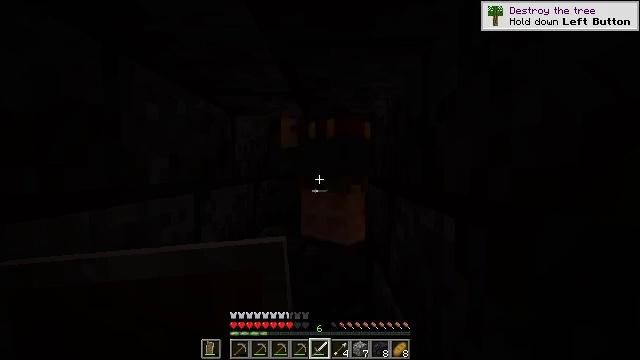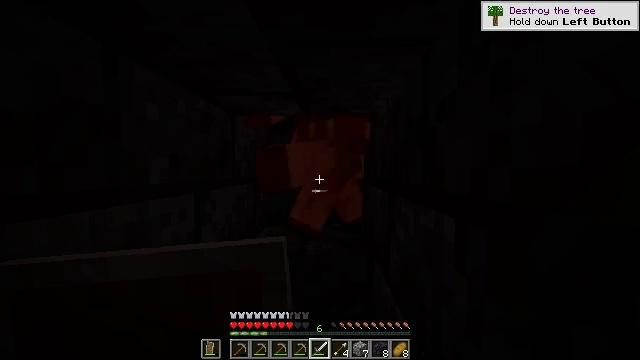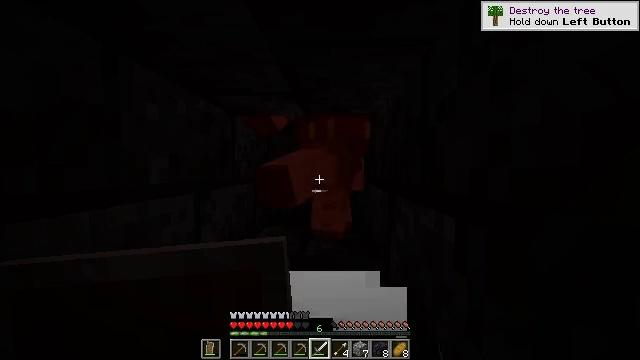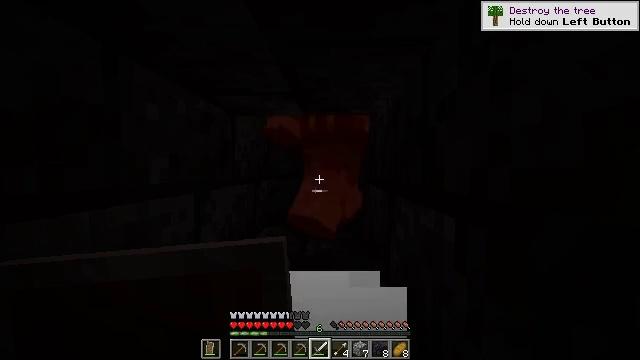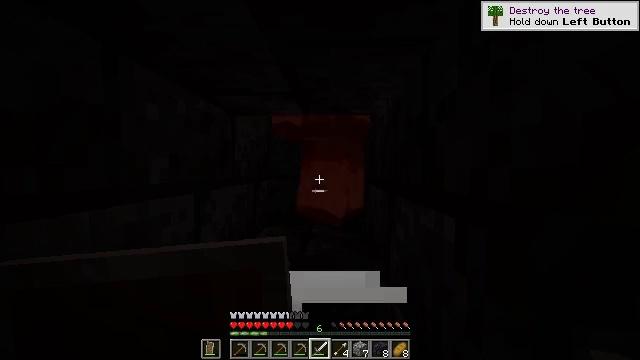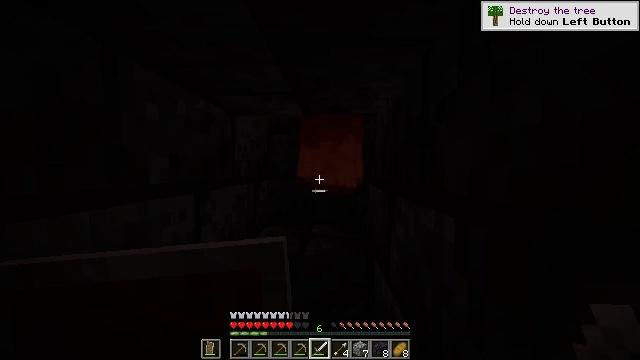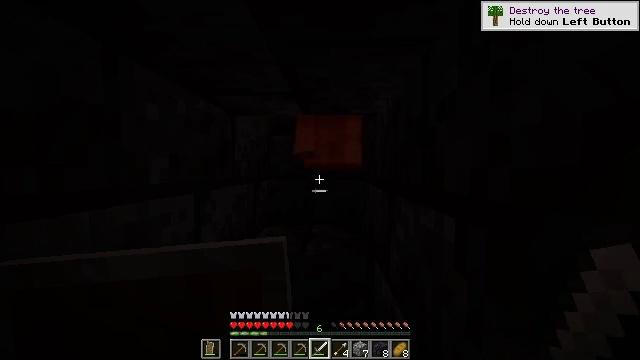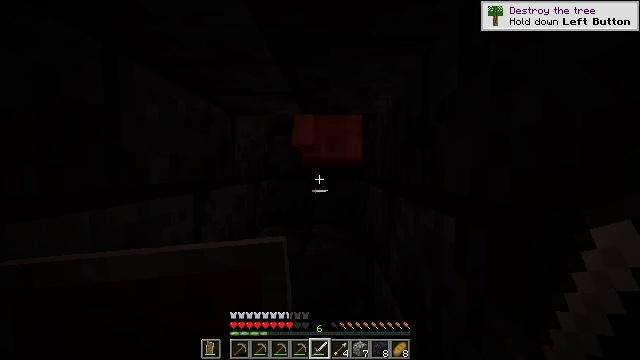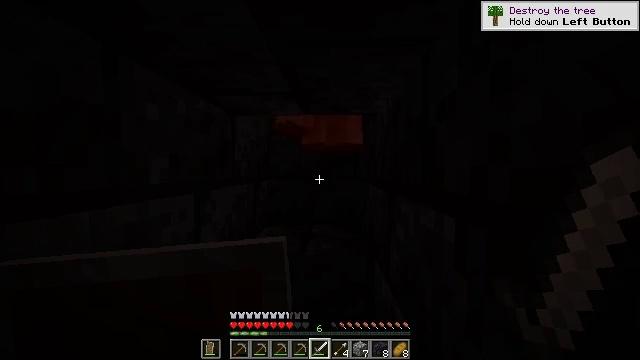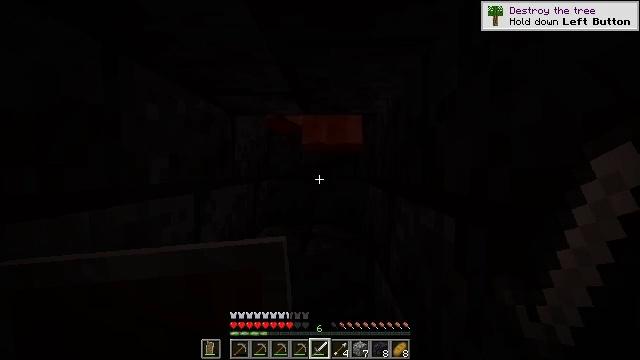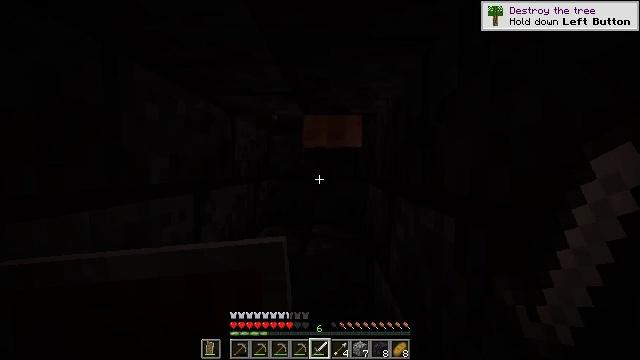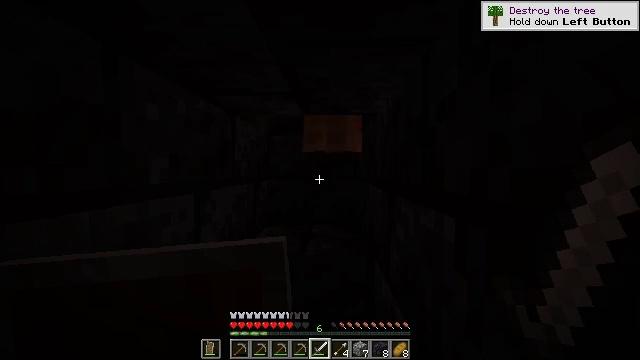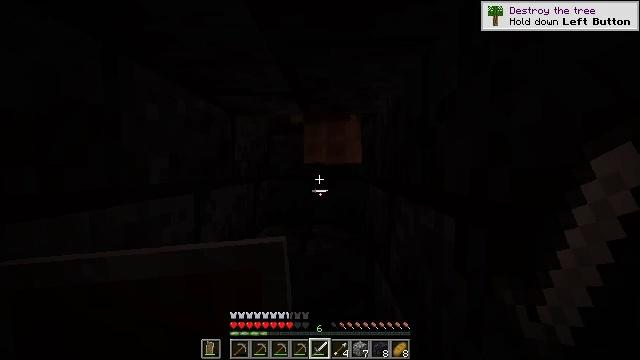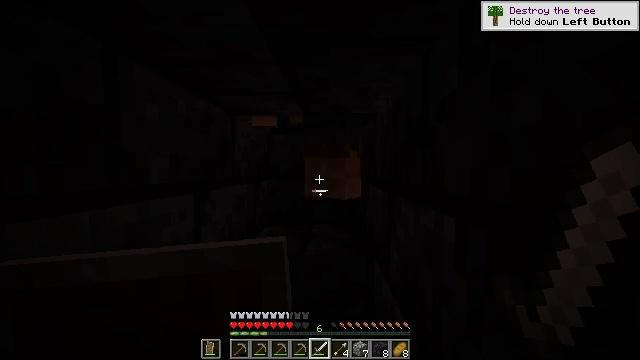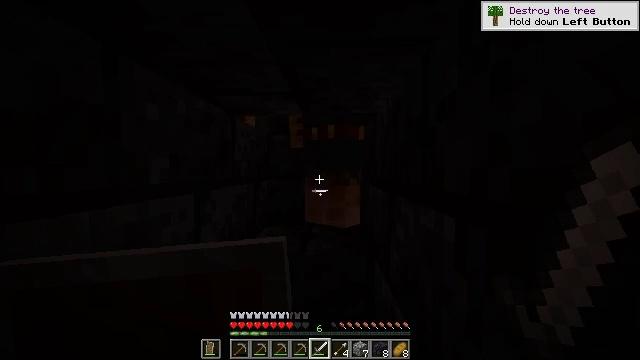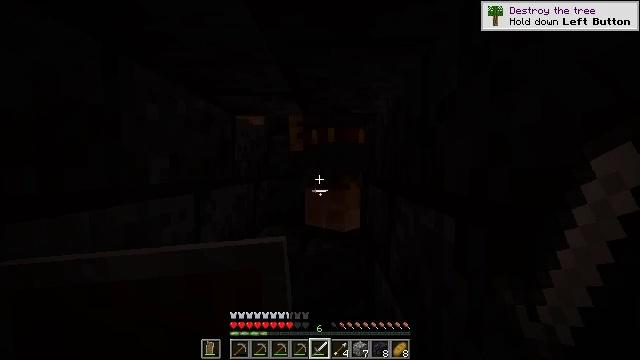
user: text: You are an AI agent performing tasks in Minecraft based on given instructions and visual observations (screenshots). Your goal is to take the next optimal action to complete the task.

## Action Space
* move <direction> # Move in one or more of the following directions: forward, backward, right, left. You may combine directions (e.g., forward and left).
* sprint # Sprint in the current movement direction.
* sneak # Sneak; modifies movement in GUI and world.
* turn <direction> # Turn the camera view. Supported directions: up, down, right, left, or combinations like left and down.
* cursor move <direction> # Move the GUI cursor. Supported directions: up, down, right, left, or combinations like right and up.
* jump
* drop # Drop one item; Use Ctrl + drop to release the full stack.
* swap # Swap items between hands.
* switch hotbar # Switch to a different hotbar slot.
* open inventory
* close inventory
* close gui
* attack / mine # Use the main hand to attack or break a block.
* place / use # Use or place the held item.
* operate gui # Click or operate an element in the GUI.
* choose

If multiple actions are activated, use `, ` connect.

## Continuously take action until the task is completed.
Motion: motion action
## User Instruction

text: Combat the piglin brute.
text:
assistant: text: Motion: no_op
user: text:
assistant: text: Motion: no_op
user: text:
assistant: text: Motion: no_op
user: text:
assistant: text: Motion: no_op
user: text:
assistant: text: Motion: no_op
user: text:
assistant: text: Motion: no_op
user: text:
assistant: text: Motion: no_op
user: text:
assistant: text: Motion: no_op
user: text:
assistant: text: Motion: no_op
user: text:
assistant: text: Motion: no_op
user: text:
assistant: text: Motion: no_op
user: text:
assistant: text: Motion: no_op
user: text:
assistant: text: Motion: no_op
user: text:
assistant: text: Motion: no_op
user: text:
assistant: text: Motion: no_op
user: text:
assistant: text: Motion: no_op
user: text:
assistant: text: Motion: no_op
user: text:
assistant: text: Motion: no_op
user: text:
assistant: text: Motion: no_op
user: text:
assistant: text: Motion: no_op
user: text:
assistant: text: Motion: no_op
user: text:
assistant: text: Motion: no_op
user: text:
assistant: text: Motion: no_op
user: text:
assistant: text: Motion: no_op
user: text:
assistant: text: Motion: attack / mine
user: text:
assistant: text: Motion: attack / mine
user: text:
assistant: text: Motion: attack / mine
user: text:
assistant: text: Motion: no_op
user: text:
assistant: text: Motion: no_op
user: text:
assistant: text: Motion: no_op